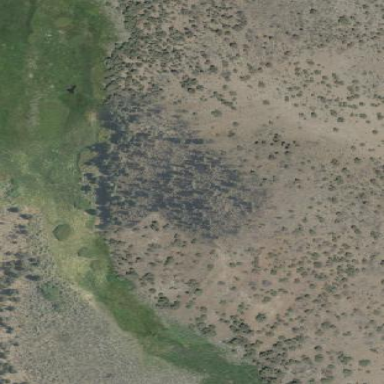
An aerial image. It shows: Wet meadow with grassland vegetation.